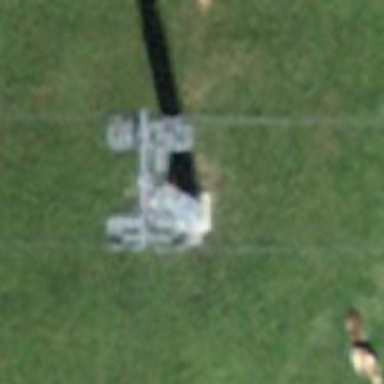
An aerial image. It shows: Pylon used for aerialway.